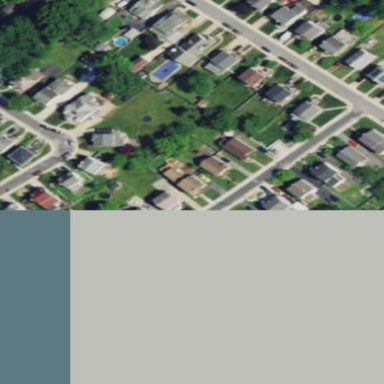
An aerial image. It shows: Residential area composed of single-family homes.